Question: I have a WinForms program which has a 'MenuStrip' control at the top of the form. Each 'ToolStripMenuItem' in the 'MenuStrip' has a drop-down with a bunch of selections (New, Open, Save,... the usual fare).
I would like to change the color of the menu, and doing so on each of the individual parts works well enough. Unfortunately there seems to be a 'ToolStripDropDown' control which is implicitly added to each of the menu items to hold their children, and it shows up in the native system colors and gives everything an ugly border:

Since the drop-down seems to be created implicitly by the menu items, I can't find any way to access it. Is it possible to change the background and foreground colors of the drop-down control, or will I have create it by hand outside of the designer?
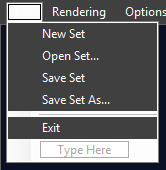
Answer: I've opted for a more complete option inspired by the answers at <URL>:
'''
public class CustomColorTable : ProfessionalColorTable
{
//a bunch of other overrides...
public override Color ToolStripBorder
{
get { return Color.FromArgb(0, 0, 0); }
}
public override Color ToolStripDropDownBackground
{
get { return Color.FromArgb(64, 64, 64); }
}
public override Color ToolStripGradientBegin
{
get { return Color.FromArgb(64, 64, 64); }
}
public override Color ToolStripGradientEnd
{
get { return Color.FromArgb(64, 64, 64); }
}
public override Color ToolStripGradientMiddle
{
get { return Color.FromArgb(64, 64, 64); }
}
}
'''
and then adding the following to the constructor to my form:
'''
this.menuStrip_Main.RenderMode = ToolStripRenderMode.Professional;
this.menuStrip_Main.Renderer = new ToolStripProfessionalRenderer(new CustomColorTable());
'''
The renderer takes care of all the heavy lifting, and everything looks great. Best of all the designer can still be used to work with the 'MenuStrip' and its children, though the appearance no longer matches.